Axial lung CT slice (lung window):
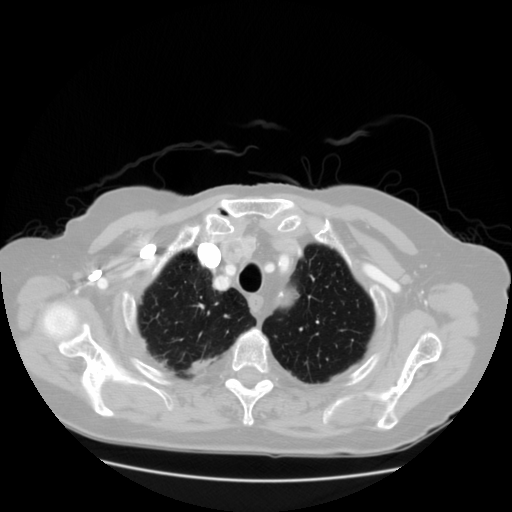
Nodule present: no